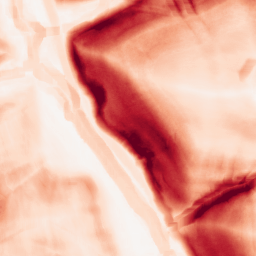
Category: morphological
Decomposition family: morphological_gradient
Decomposition parameters: size: 10
shape: square
Upsampling method: sinc_hamming
Upsampling parameters: scale: 2
kernel_size: 16
Upsampling scale: 2